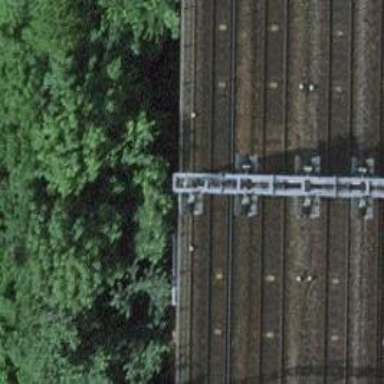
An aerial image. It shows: Railway signal.